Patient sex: F
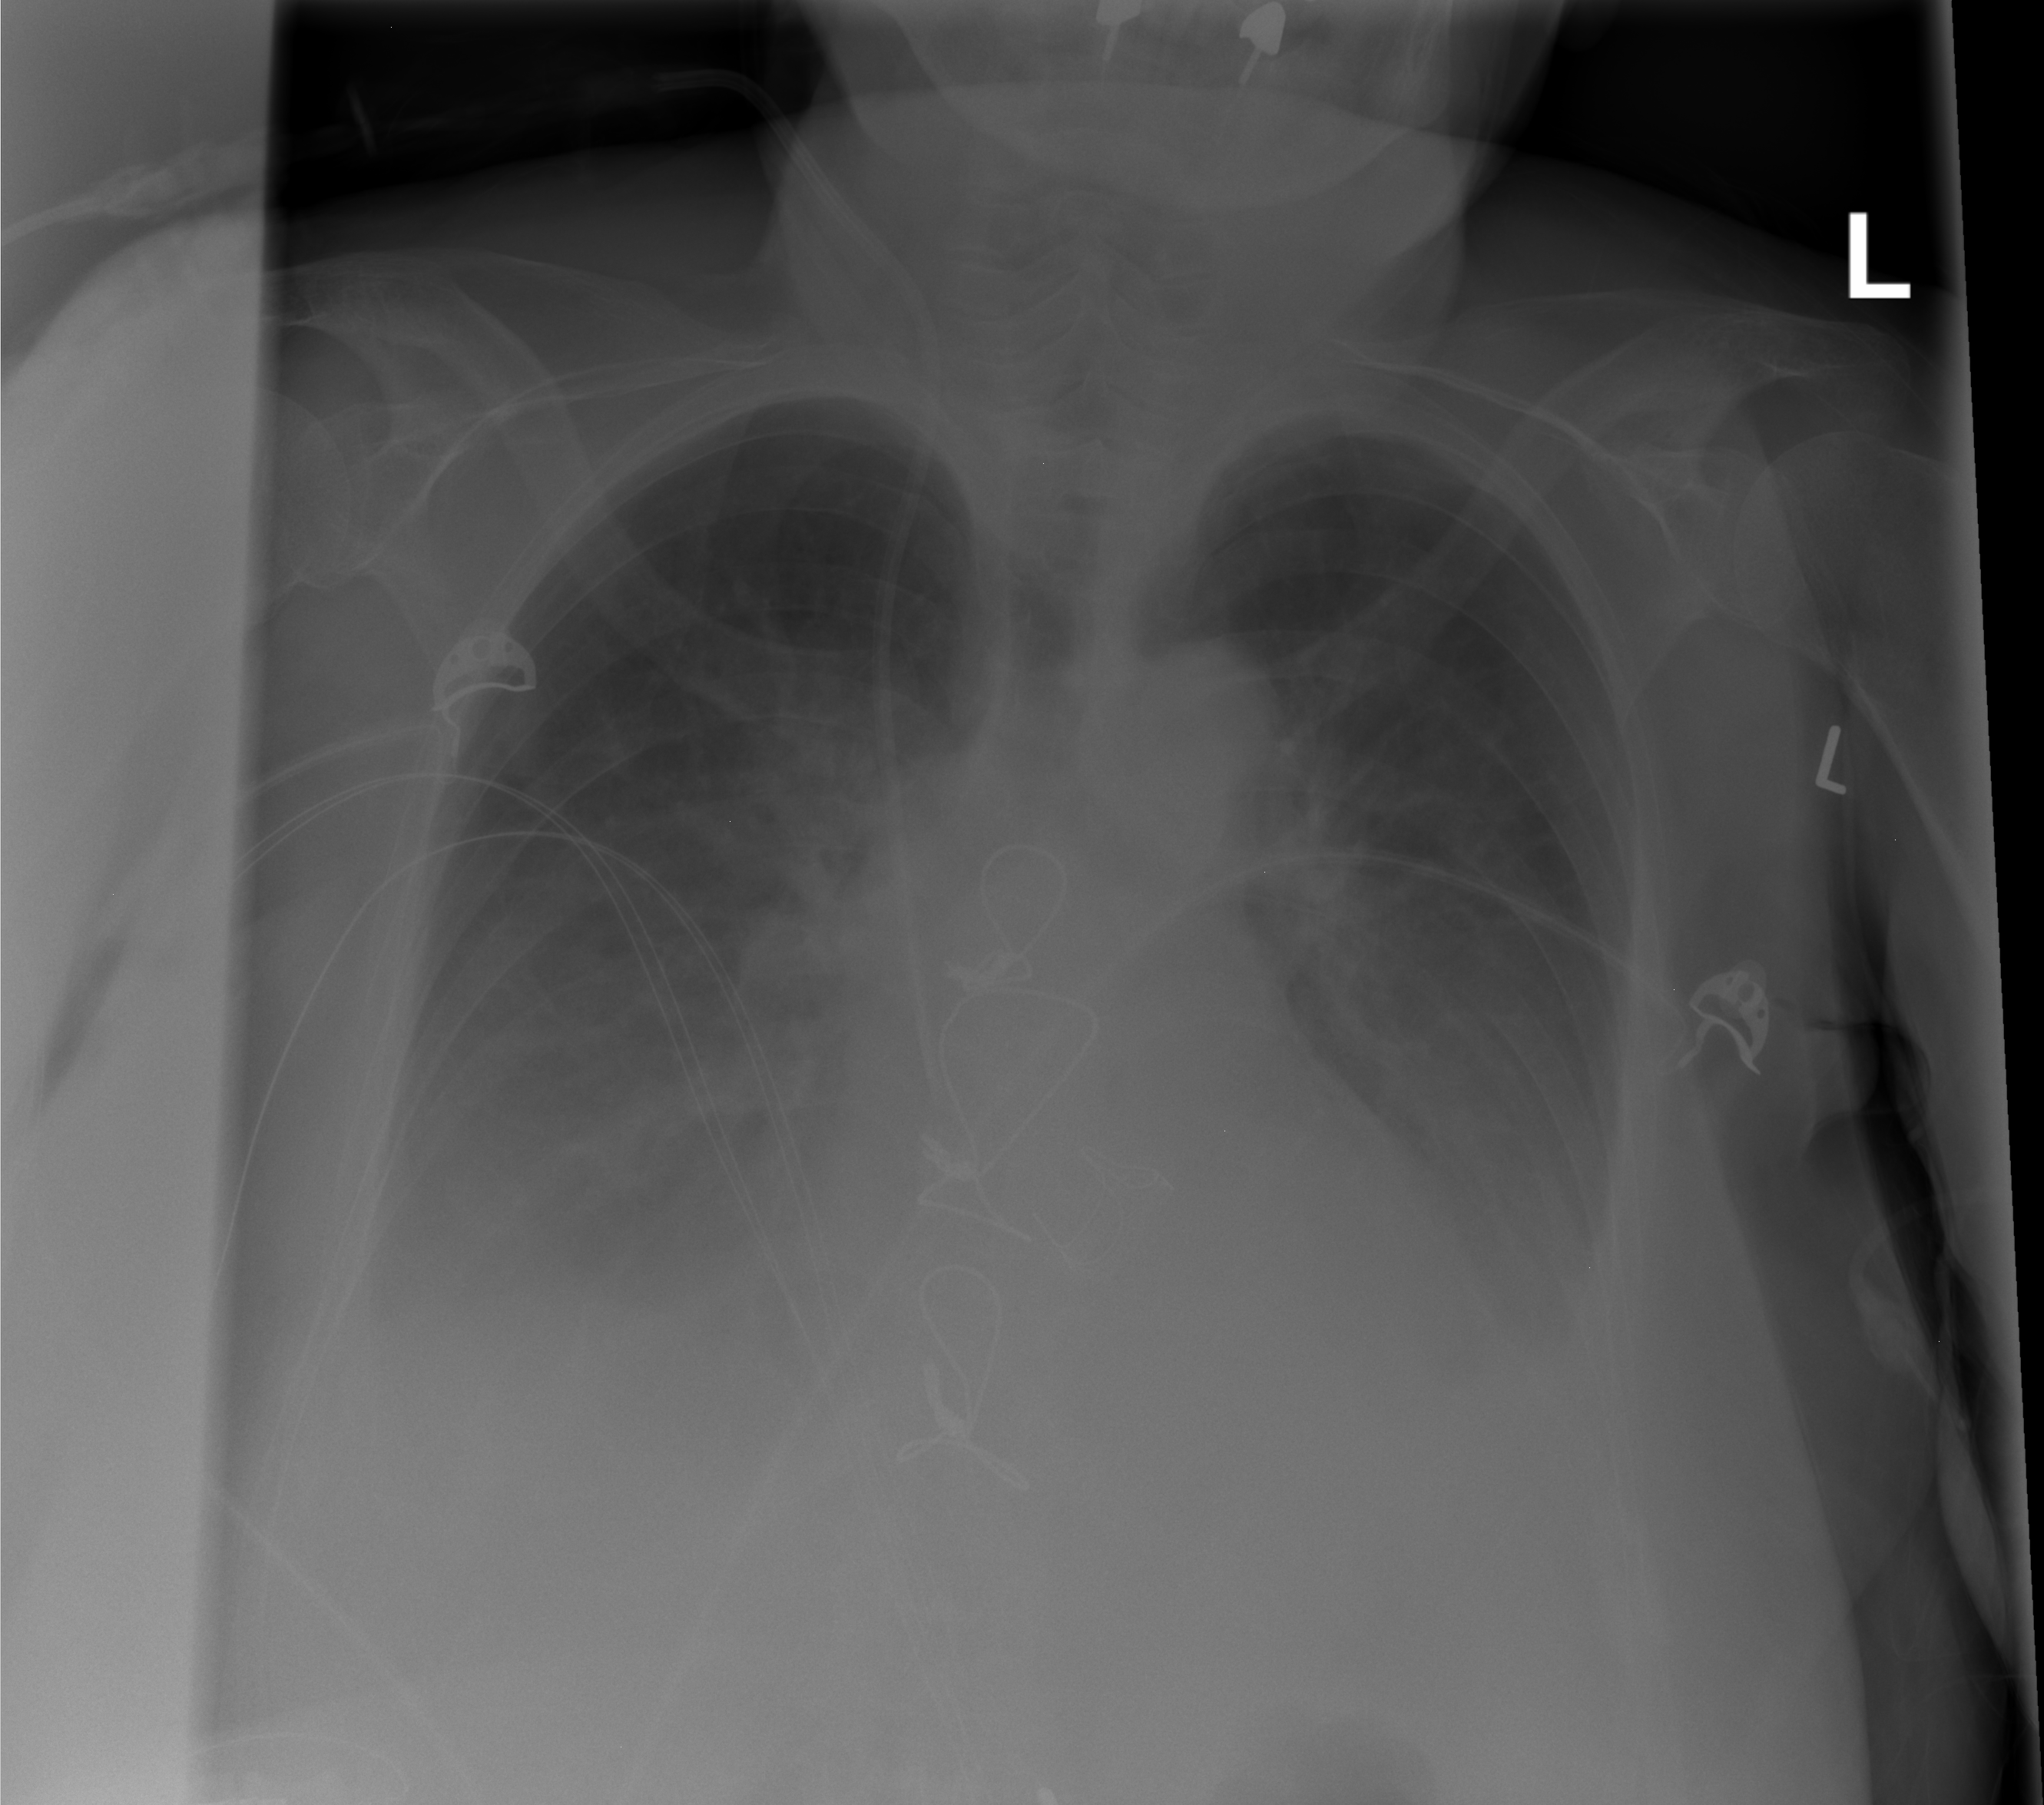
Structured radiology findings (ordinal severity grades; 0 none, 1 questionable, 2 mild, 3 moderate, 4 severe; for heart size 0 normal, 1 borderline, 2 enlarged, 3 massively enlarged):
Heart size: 0
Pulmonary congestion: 3
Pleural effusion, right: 2
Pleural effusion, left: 2
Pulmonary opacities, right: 1
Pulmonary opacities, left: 1
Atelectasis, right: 2
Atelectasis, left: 2